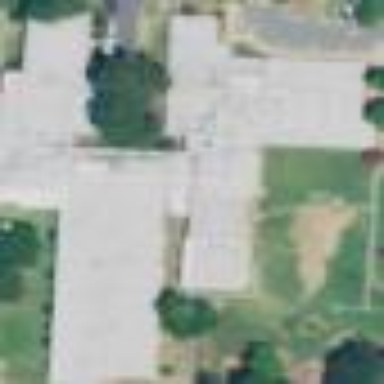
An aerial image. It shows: School building.